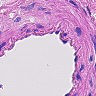
Metastatic tissue present: no